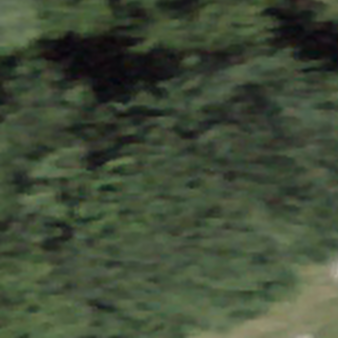
Label: other